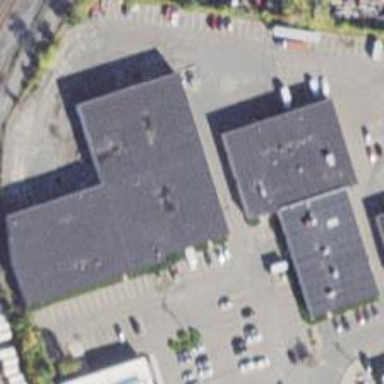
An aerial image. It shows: Commercial building.